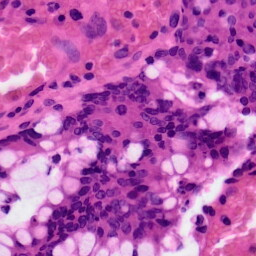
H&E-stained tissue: Colon